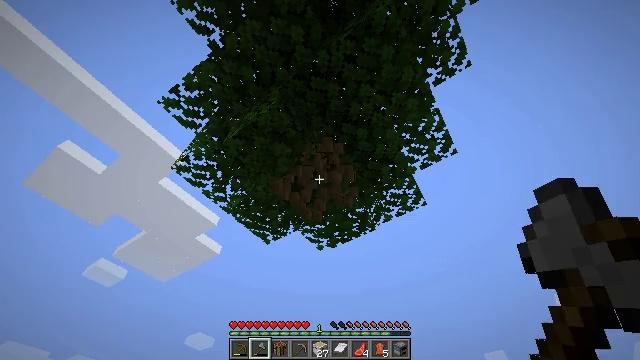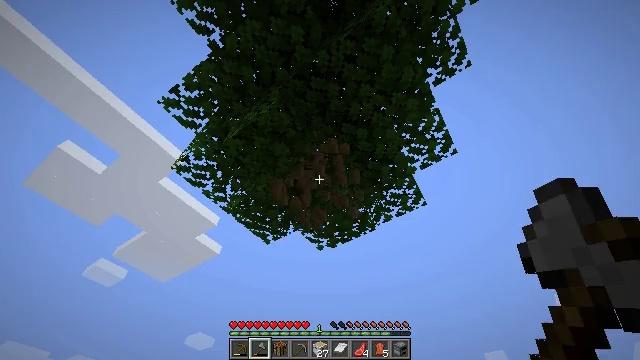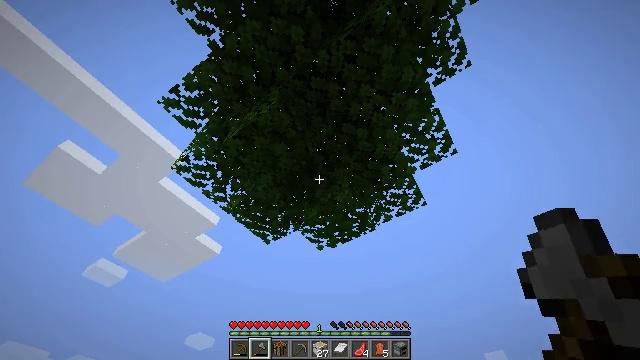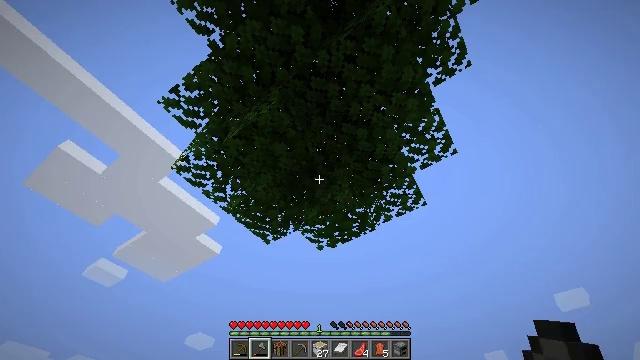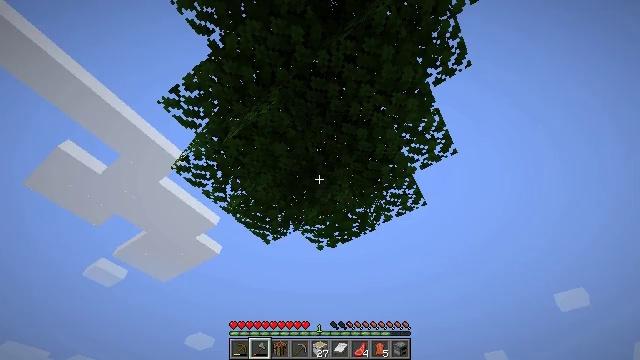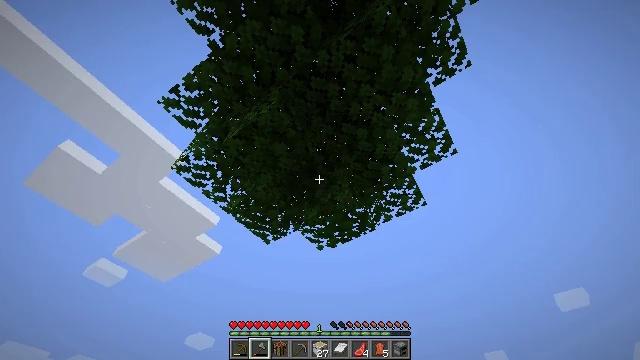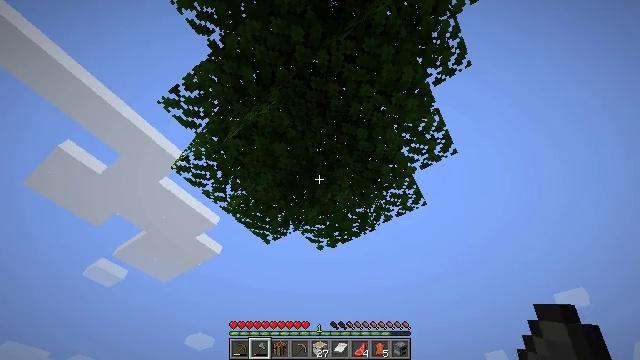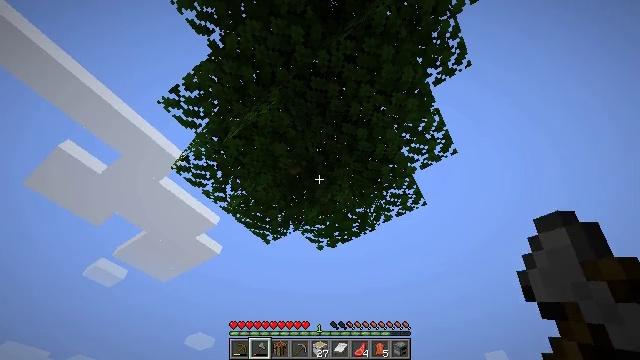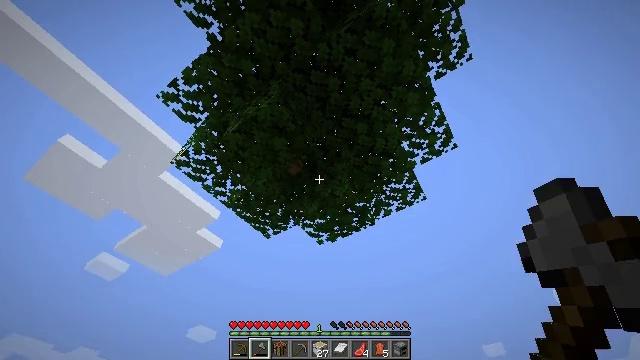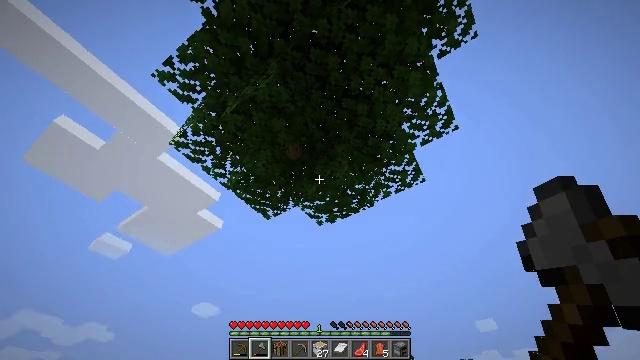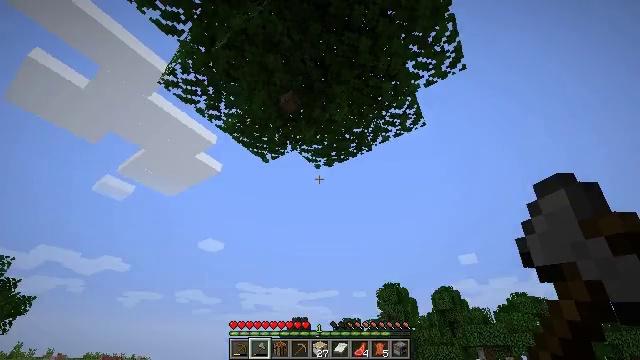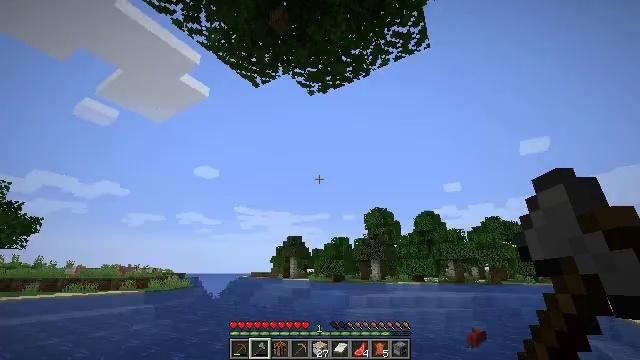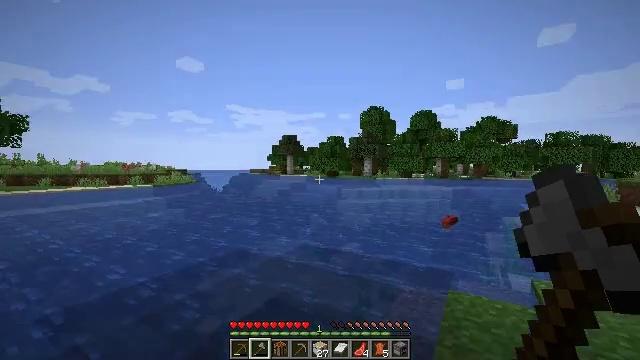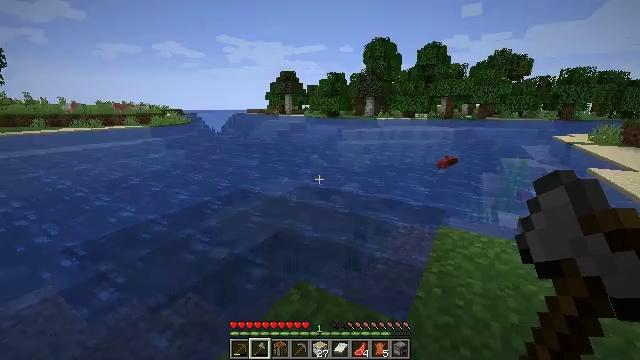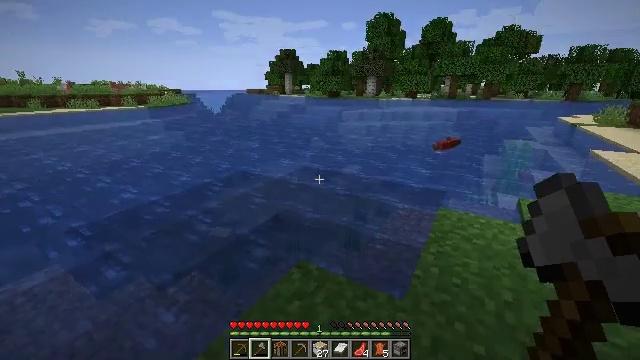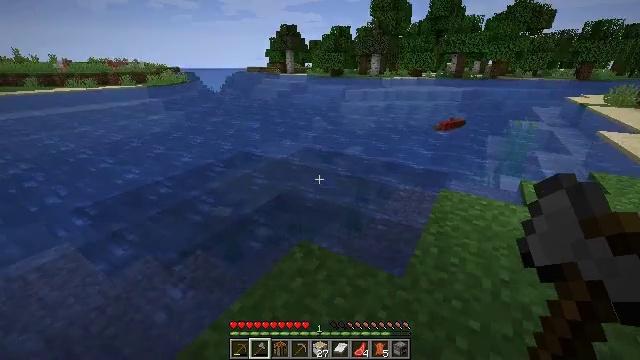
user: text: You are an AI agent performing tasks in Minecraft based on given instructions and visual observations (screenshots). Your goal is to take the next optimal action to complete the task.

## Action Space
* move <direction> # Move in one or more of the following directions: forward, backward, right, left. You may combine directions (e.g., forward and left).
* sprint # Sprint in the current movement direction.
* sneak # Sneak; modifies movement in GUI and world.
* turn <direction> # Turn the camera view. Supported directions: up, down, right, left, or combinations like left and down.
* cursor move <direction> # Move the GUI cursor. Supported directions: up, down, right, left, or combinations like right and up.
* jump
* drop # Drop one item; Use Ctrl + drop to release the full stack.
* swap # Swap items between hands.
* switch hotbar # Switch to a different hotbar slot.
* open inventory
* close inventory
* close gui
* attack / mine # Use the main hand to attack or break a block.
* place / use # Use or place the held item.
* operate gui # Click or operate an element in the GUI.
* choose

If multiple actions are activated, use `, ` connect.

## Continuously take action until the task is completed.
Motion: motion action
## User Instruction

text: Make birch wood in the crafting menu.
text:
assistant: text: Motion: attack / mine
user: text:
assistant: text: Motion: attack / mine
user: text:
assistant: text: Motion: attack / mine
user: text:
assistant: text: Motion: attack / mine
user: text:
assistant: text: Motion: attack / mine
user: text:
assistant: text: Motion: no_op
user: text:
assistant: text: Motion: no_op
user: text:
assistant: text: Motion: turn down
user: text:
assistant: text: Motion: turn down
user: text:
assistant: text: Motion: turn down
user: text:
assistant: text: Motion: turn right and down
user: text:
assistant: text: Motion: turn right and down
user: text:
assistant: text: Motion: turn down
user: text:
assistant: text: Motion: turn down
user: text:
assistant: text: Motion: turn down
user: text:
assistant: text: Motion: turn left and down
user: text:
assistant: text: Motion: turn left and down
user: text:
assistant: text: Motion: turn left and down
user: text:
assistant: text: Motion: no_op
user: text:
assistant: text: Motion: no_op
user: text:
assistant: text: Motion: move forward
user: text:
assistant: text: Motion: move forward
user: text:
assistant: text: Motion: move forward
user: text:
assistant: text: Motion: move forward
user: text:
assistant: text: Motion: move forward, turn left
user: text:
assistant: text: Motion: move forward, turn left
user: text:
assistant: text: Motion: move forward, turn left
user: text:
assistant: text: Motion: move forward, turn left
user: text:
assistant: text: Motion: move forward, turn left
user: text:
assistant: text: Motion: move forward, turn left